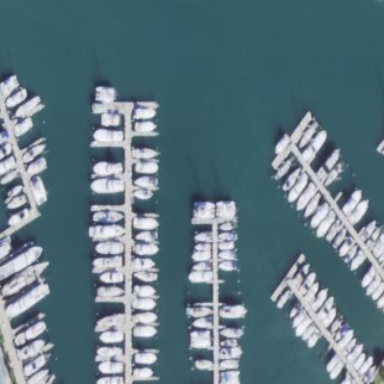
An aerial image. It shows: Marina on leisure land.